Question: Lets assume I have the following numpy array:
'''
import numpy as np
import matplotlib.pyplot as plt
x = np.array([11.53333333, 11.86666667, 11.1, 10.66666667, 11.2, 11.3,
11.<PHONE>, 12.<PHONE>, 11.8, 13.<PHONE>, 12.4,
12.33333333, 12.53333333, 13.33333333, 12.43333333, 13., 13.2,
13.76666667, 14.96666667, 19.<PHONE>, 25.1, 32.,
83.33333333, 103.76666667, 110.7, 118.63333333, 129.26666667,
139.<PHONE>, 150.3, 161.53333333, 171.<PHONE>, 184.56666667,
196.6, 210.26666667, 221.63333333, 231.3, 244.<PHONE>,
253.5, 254.66666667, 255., 255., 255., 255.,
255., 255., 255., 255., 255., 255.,
255., 255., 255., 255., 255., 255.,
255., 255., 255., 255., 255.])
plt.plot(x)
plt.show()
'''
Here's the plotted output:

How can I easily get the turning points in this graph? For example the first turning point is round about at x=20, another one at
x=37.
Is it possible to get all turning points in an descending order, so I can afterwards grab the 3 most destinctive turning points?
---
I am interested in getting the <URL>. Is there a simple solution in numpy / scipy?
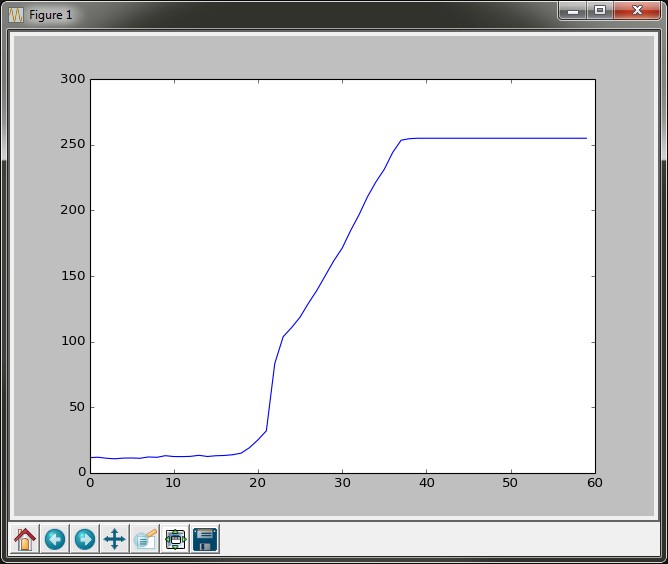
Answer: There are many possible answers -- depending what you actually want. One idea would be to smooth the data by taking moving averages or splines or something and then take the second derivative and look for when it changes sign. This would find approximate "inflection points" or "turning points" -- literally, it would find when the concavity changes.
See:
- <URL>